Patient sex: M
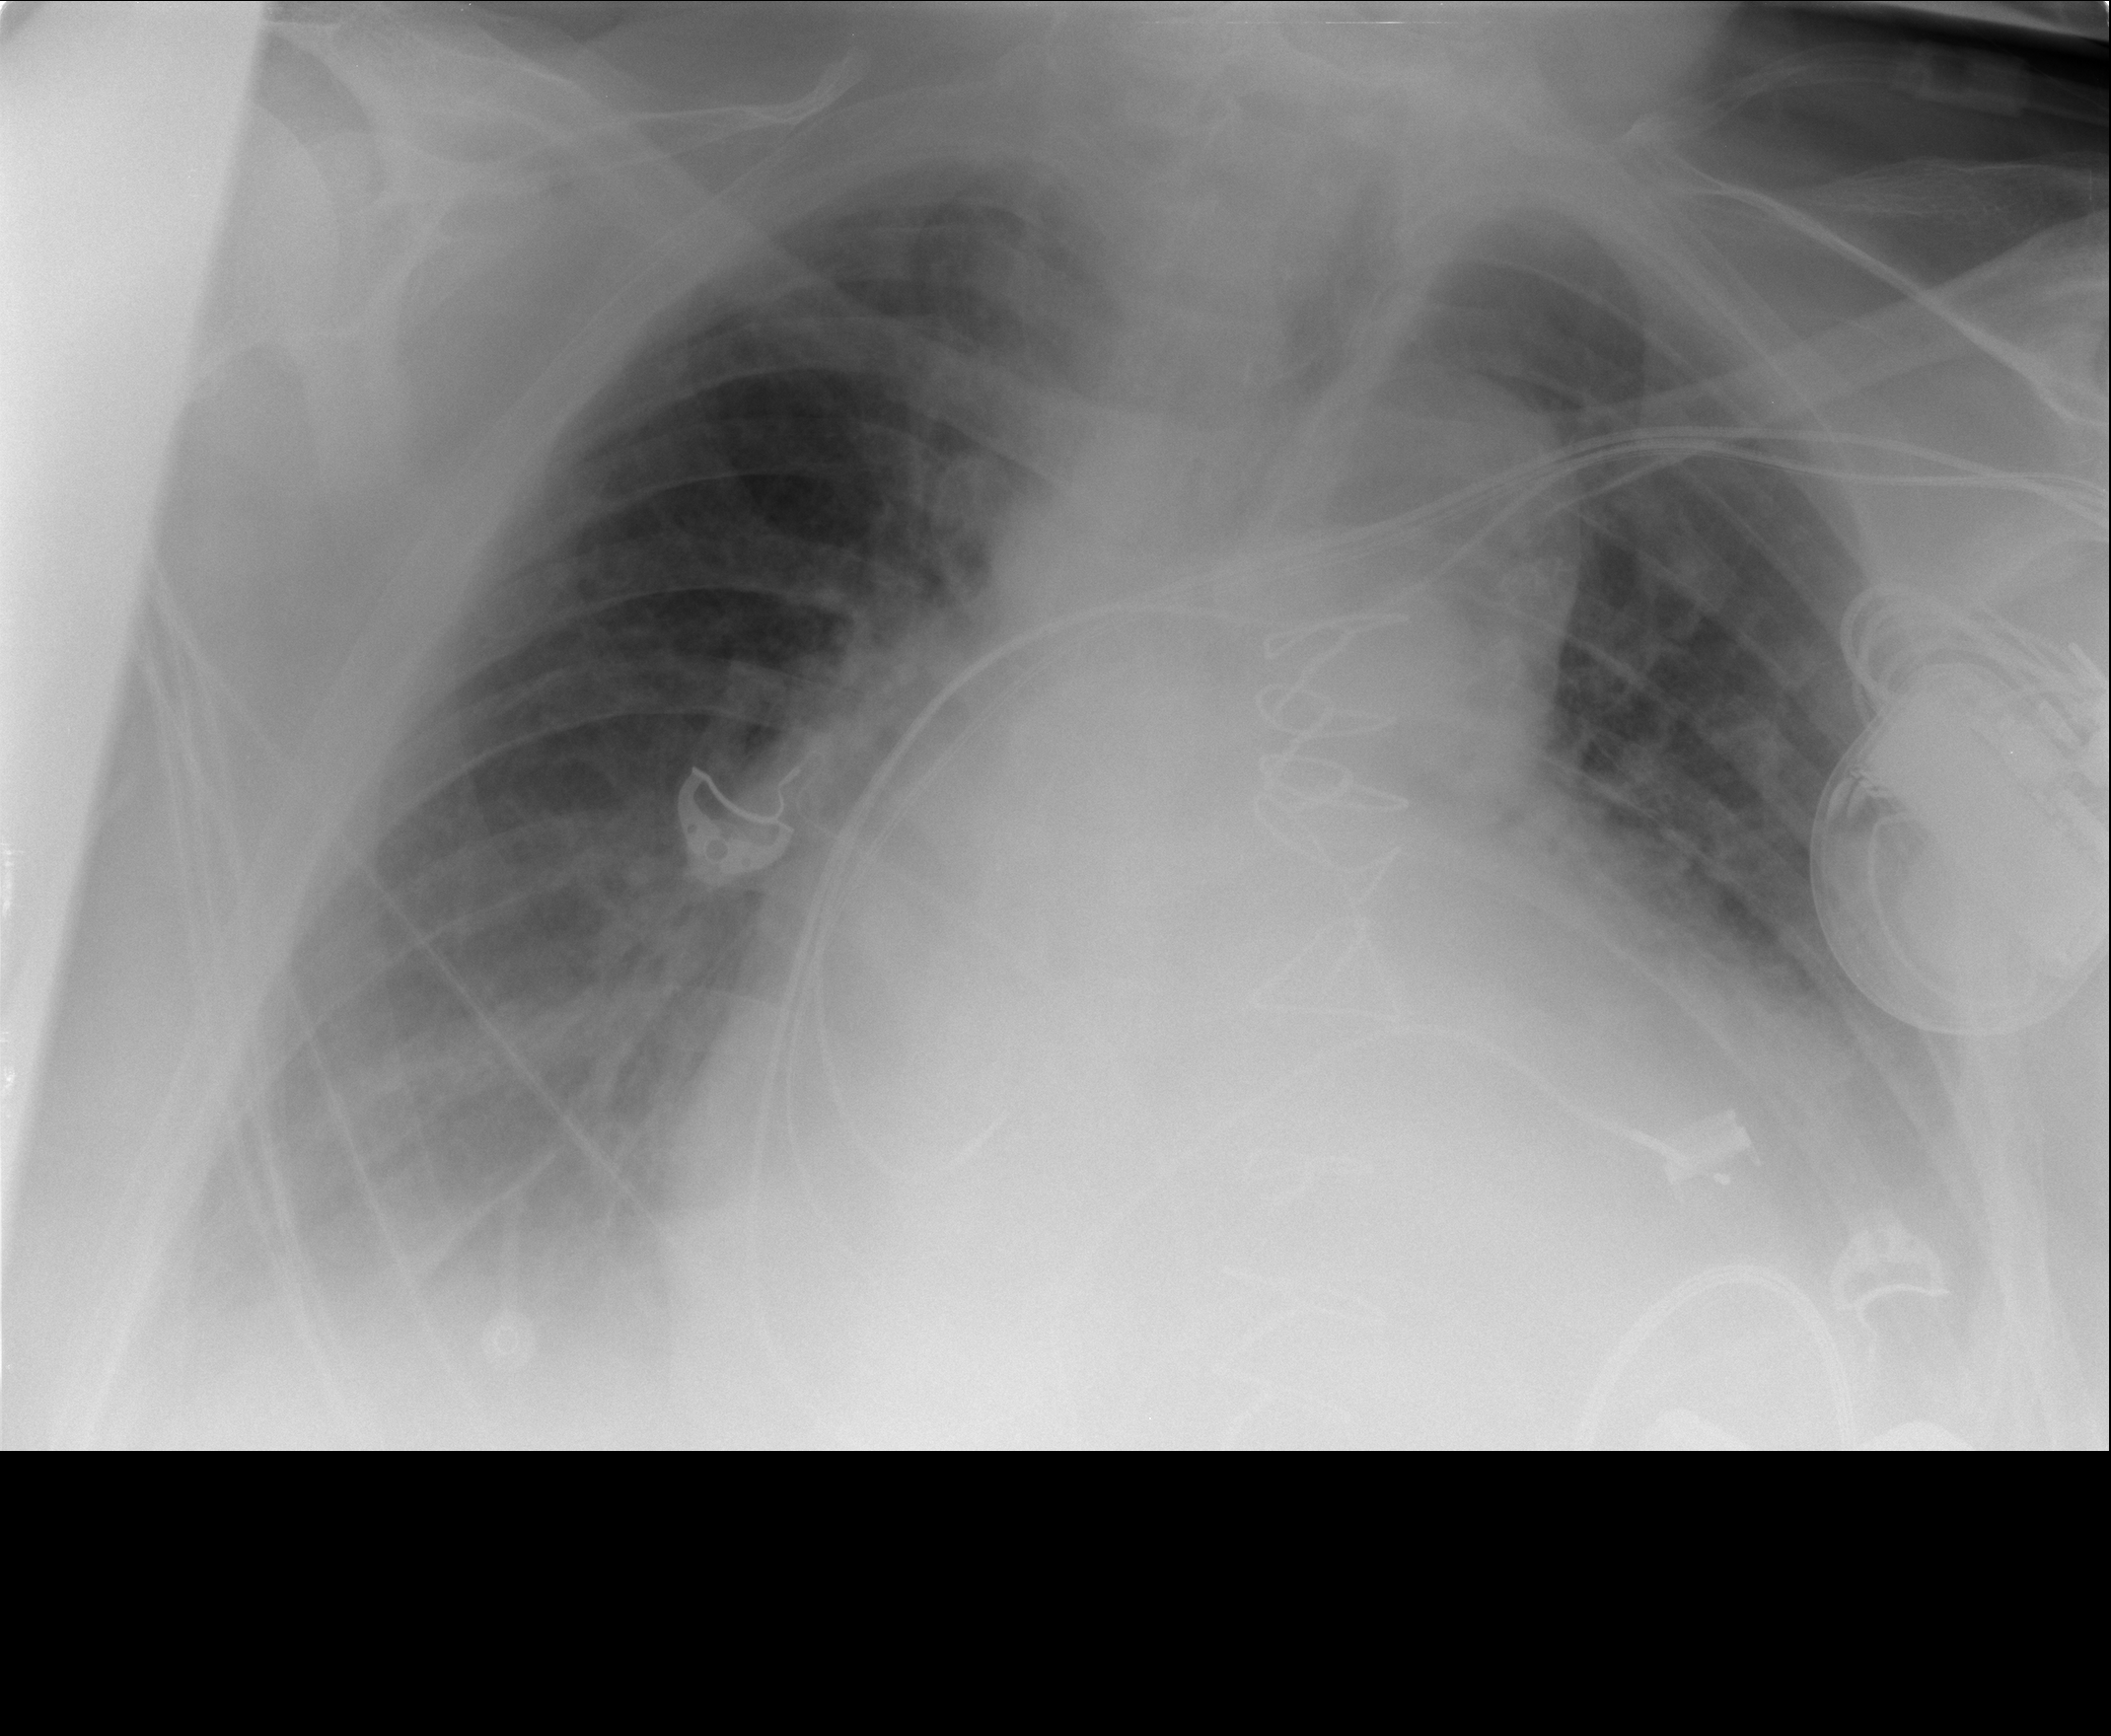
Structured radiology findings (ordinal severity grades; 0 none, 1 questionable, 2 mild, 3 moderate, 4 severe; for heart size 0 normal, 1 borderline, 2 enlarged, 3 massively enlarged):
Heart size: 3
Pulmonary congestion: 2
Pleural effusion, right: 2
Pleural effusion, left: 2
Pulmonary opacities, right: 0
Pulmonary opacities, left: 0
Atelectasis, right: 2
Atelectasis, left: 2